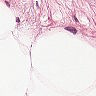
Metastatic tissue present: no